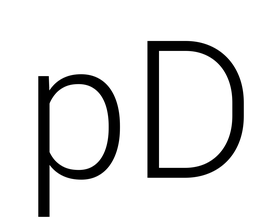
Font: Roboto_Light